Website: apple
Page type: customer-info-address
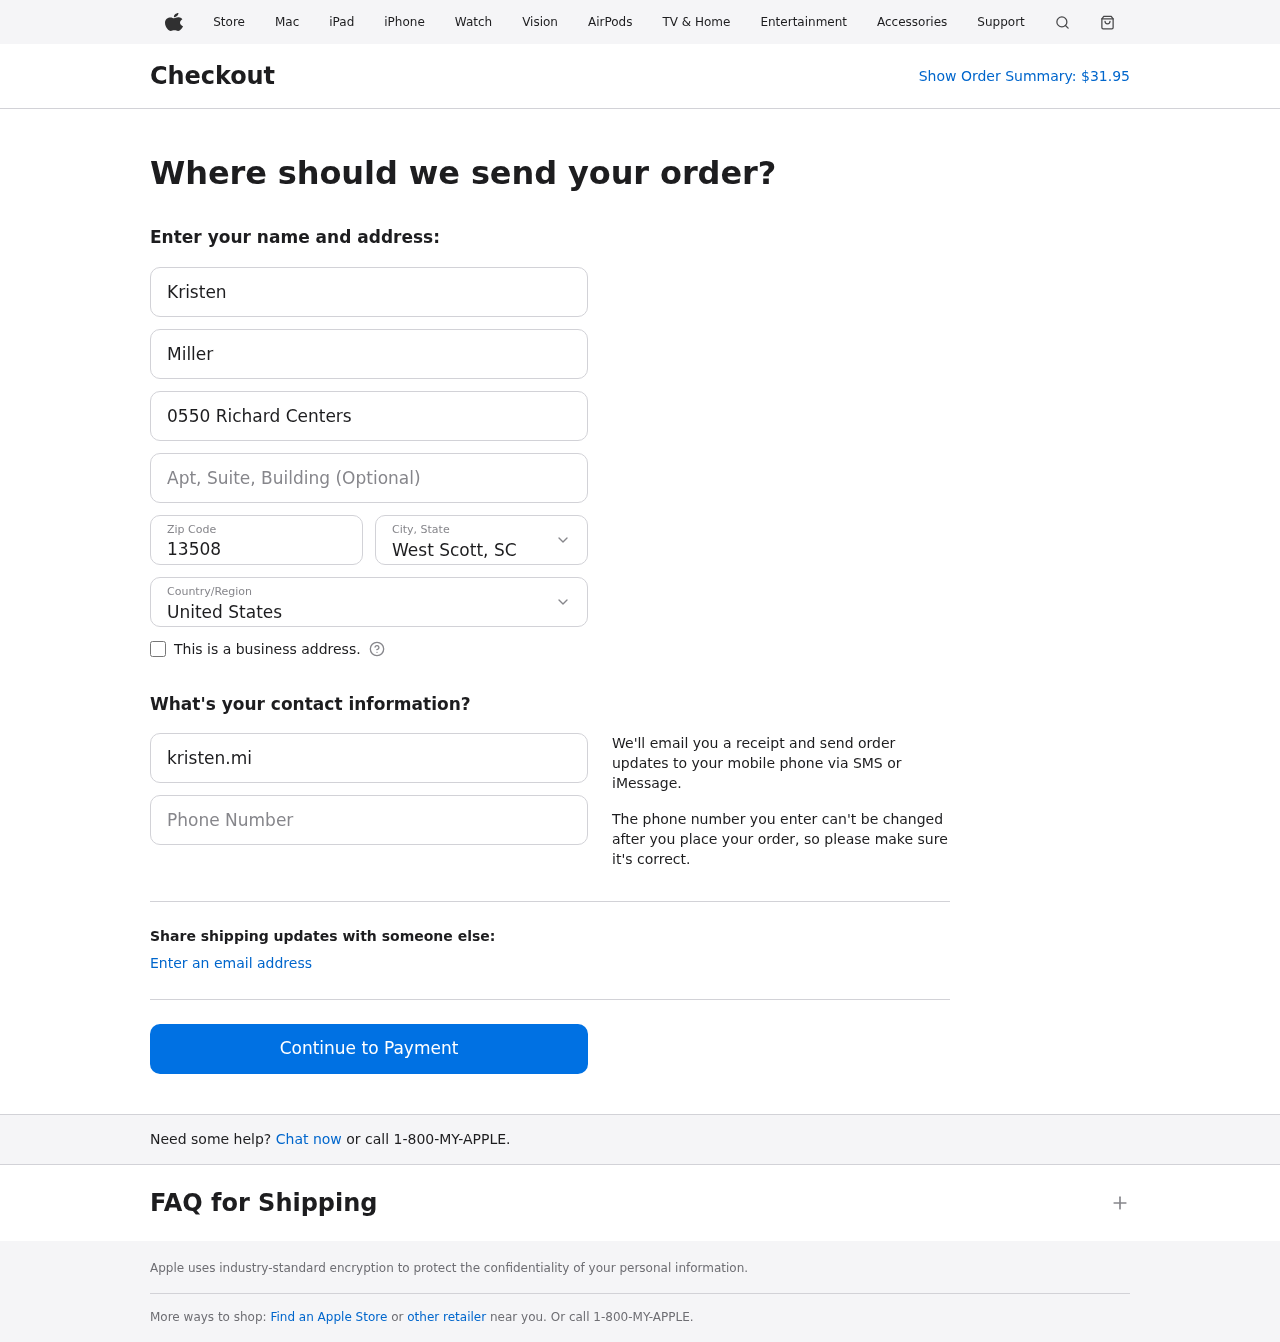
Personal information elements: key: PII_CITY_STATE
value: West Scott, SC
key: PII_COUNTRY
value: United States
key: PII_EMAIL
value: kristen.miller@yahoo.com
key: PII_FIRSTNAME
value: Kristen
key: PII_LASTNAME
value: Miller
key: PII_PHONE
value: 9939766218
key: PII_POSTCODE
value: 13508
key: PII_STREET
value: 0550 Richard Centers
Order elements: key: ORDER_TOTAL
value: $31.95